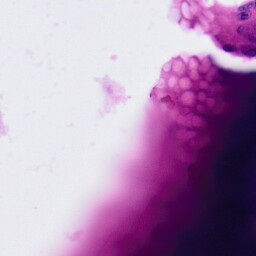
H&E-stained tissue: Colon